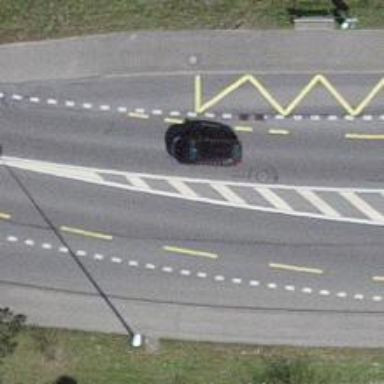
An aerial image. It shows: Bus stop with designated stop position for public transport.